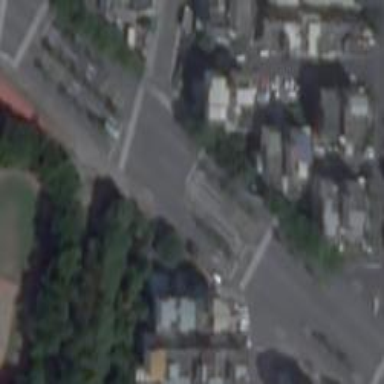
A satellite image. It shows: Marked road crossing.